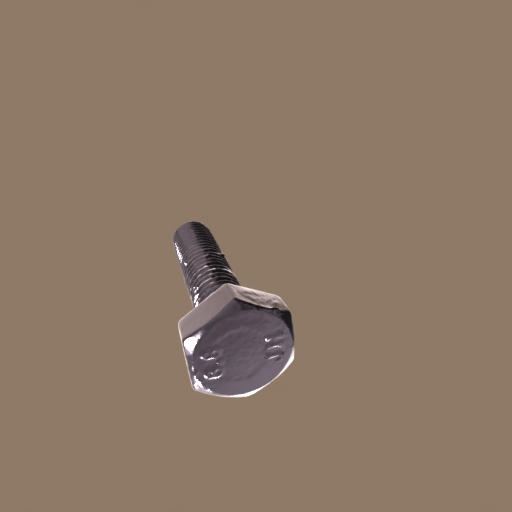
Label: bolt